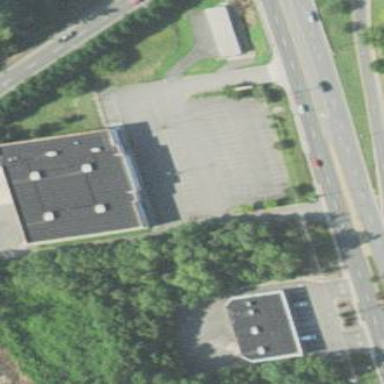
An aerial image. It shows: Building that houses supermarket.